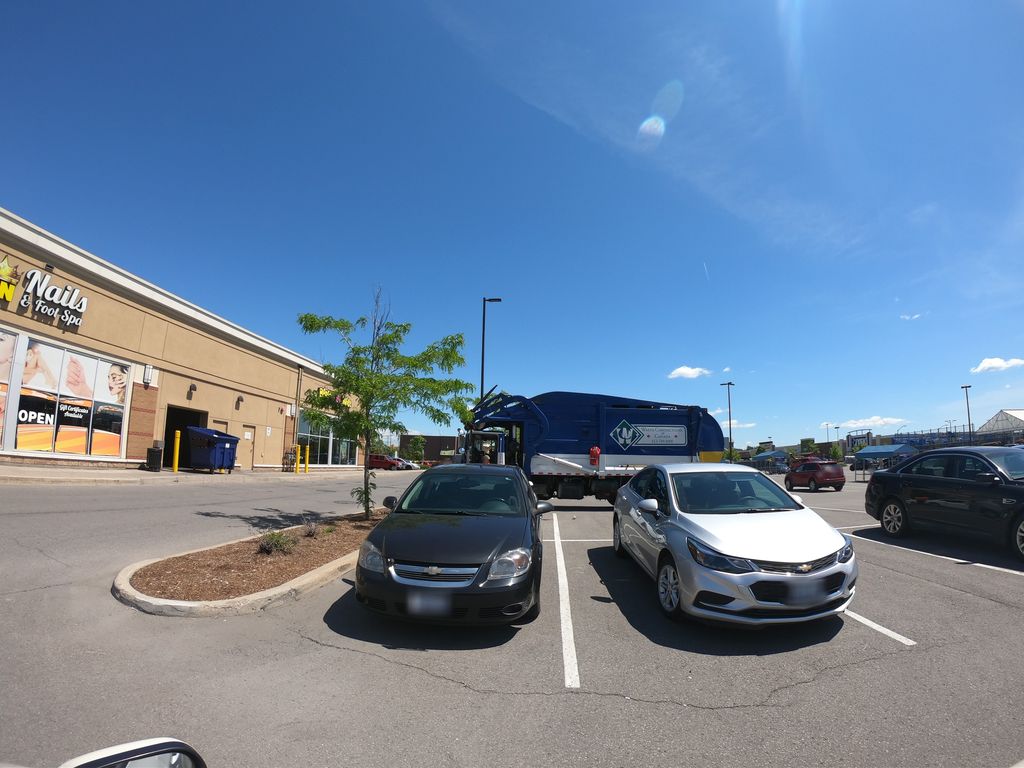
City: ottawa-gatineau